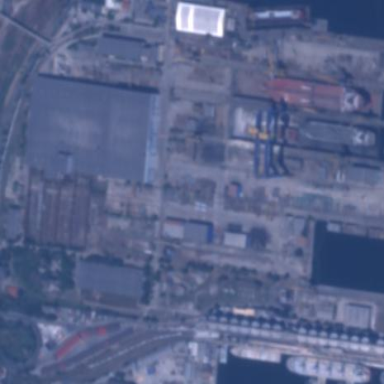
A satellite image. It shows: Industrial area used as shipyard.